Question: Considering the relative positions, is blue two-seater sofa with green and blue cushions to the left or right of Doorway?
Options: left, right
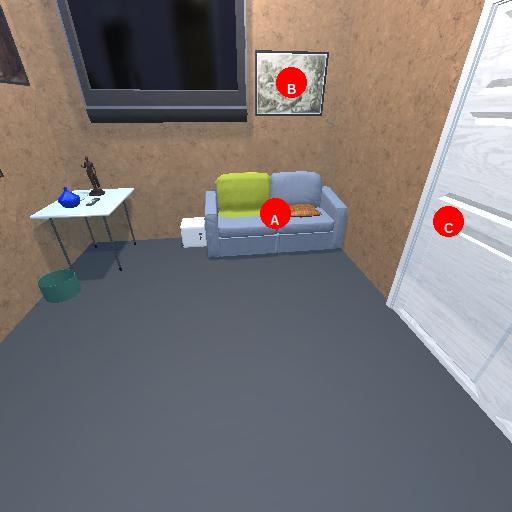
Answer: left